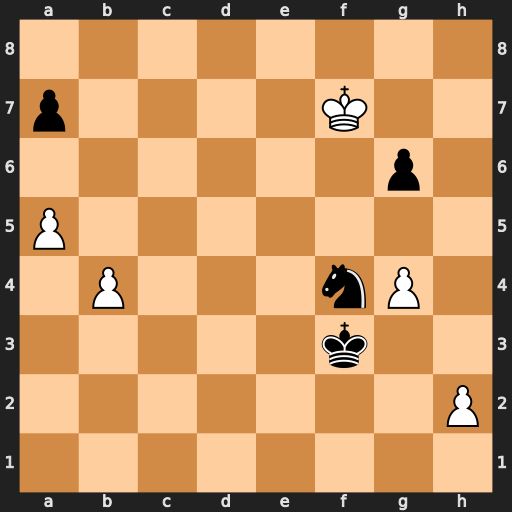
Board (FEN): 8/p4K2/6p1/P7/1P3nP1/5k2/7P/8
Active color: w
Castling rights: -
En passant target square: -
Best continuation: b5 Kxg4 Ke7 Nd3 Kd6 Nb4 Kc5